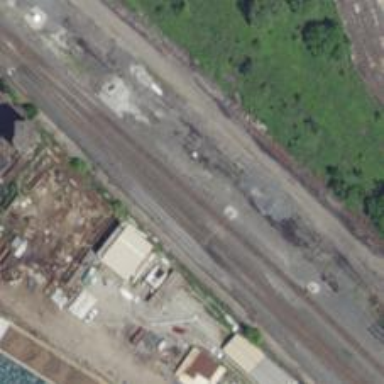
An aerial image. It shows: Railway track.